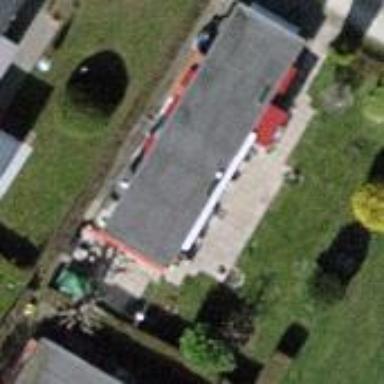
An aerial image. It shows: Static caravan building.